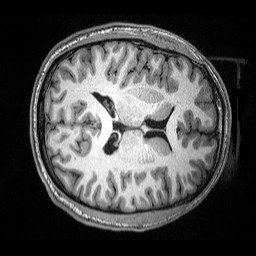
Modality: T1w
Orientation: axial
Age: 27
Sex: male
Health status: ill
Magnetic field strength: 3 T
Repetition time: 2.53 s
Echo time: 0.00331 s